Question: Given a rectangular area, I want to render some text using a specific font and have the rendered text . As in the image below:

1. This is not the same as just changing font size
2. Rendering it as a bitmap and then scale it is not an option (it looks horrible)
3. Vector graphics is the way to do it
## Solution
I came up with the following which seems to work for my purposes. The code draws a single line of text scaling to fill the bounds. Subclass 'UIView' and replace 'drawRect' as follows.
'''
- (void)drawRect:(CGRect)rect
{
[self drawScaledString:@"Abcde"];
}
- (void)drawScaledString:(NSString *)string
{
CGContextRef context = UIGraphicsGetCurrentContext();
CGContextSetTextMatrix(context, CGAffineTransformIdentity);
NSAttributedString *attrString = [self generateAttributedString:string];
CFAttributedStringSetAttribute((CFMutableAttributedStringRef)attrString, CFRangeMake(0, string.length),
kCTForegroundColorAttributeName, [UIColor redColor].CGColor);
CTLineRef line = CTLineCreateWithAttributedString((CFAttributedStringRef) attrString);
// CTLineGetTypographicBounds doesn't give correct values,
// using GetImageBounds instead
CGRect imageBounds = CTLineGetImageBounds(line, context);
CGFloat width = imageBounds.size.width;
CGFloat height = imageBounds.size.height;
CGFloat padding = 0;
width += padding;
height += padding;
float sx = self.bounds.size.width / width;
float sy = self.bounds.size.height / height;
CGContextSetTextMatrix(context, CGAffineTransformIdentity);
CGContextTranslateCTM(context, 1, self.bounds.size.height);
CGContextScaleCTM(context, 1, -1);
CGContextScaleCTM(context, sx, sy);
CGContextSetTextPosition(context, -imageBounds.origin.x + padding/2, -imageBounds.origin.y + padding/2);
CTLineDraw(line, context);
CFRelease(line);
}
- (NSAttributedString *)generateAttributedString:(NSString *)string
{
CTFontRef helv = CTFontCreateWithName(CFSTR("Helvetica-Bold"),20, NULL);
CGColorRef color = [UIColor blackColor].CGColor;
NSDictionary *attributesDict = [NSDictionary dictionaryWithObjectsAndKeys:
(id)helv, (NSString *)kCTFontAttributeName,
color, (NSString *)kCTForegroundColorAttributeName,
nil];
NSAttributedString *attrString = [[[NSMutableAttributedString alloc]
initWithString:string
attributes:attributesDict] autorelease];
return attrString;
}
'''
Example usage:
'''
CGRect rect = CGRectMake(0, 0, 50, 280);
MyCTLabel *label = [[MyCTLabel alloc] initWithFrame:rect];
label.backgroundColor = [UIColor whiteColor];
[self addSubview:label];
'''
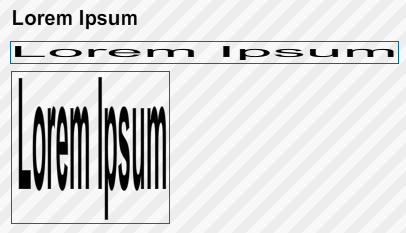
Answer: You could try CoreText. Get a 'CTFramesetter', calculate its rect, then calculate the affine transform necessary to compress that rect into the bounds you want and set that as the CTM. Then when you draw the text, it should stretch it appropriately at full quality.